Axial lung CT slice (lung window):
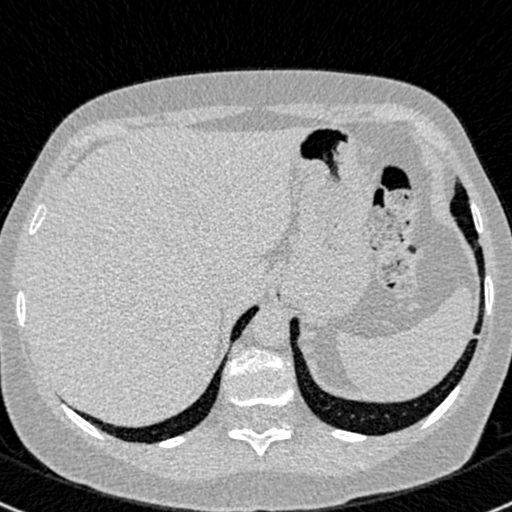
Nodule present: no